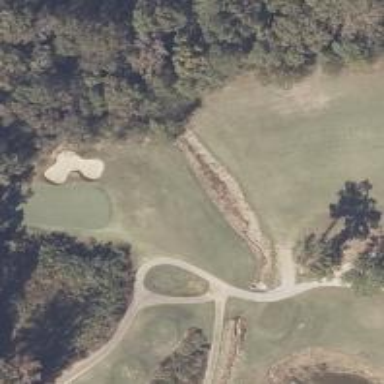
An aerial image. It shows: Scenic golf fairway.